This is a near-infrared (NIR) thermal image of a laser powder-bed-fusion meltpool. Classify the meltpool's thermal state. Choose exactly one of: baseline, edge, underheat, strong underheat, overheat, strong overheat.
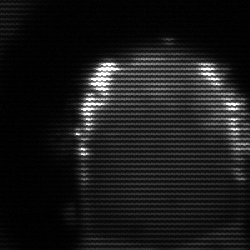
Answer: baseline